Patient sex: M
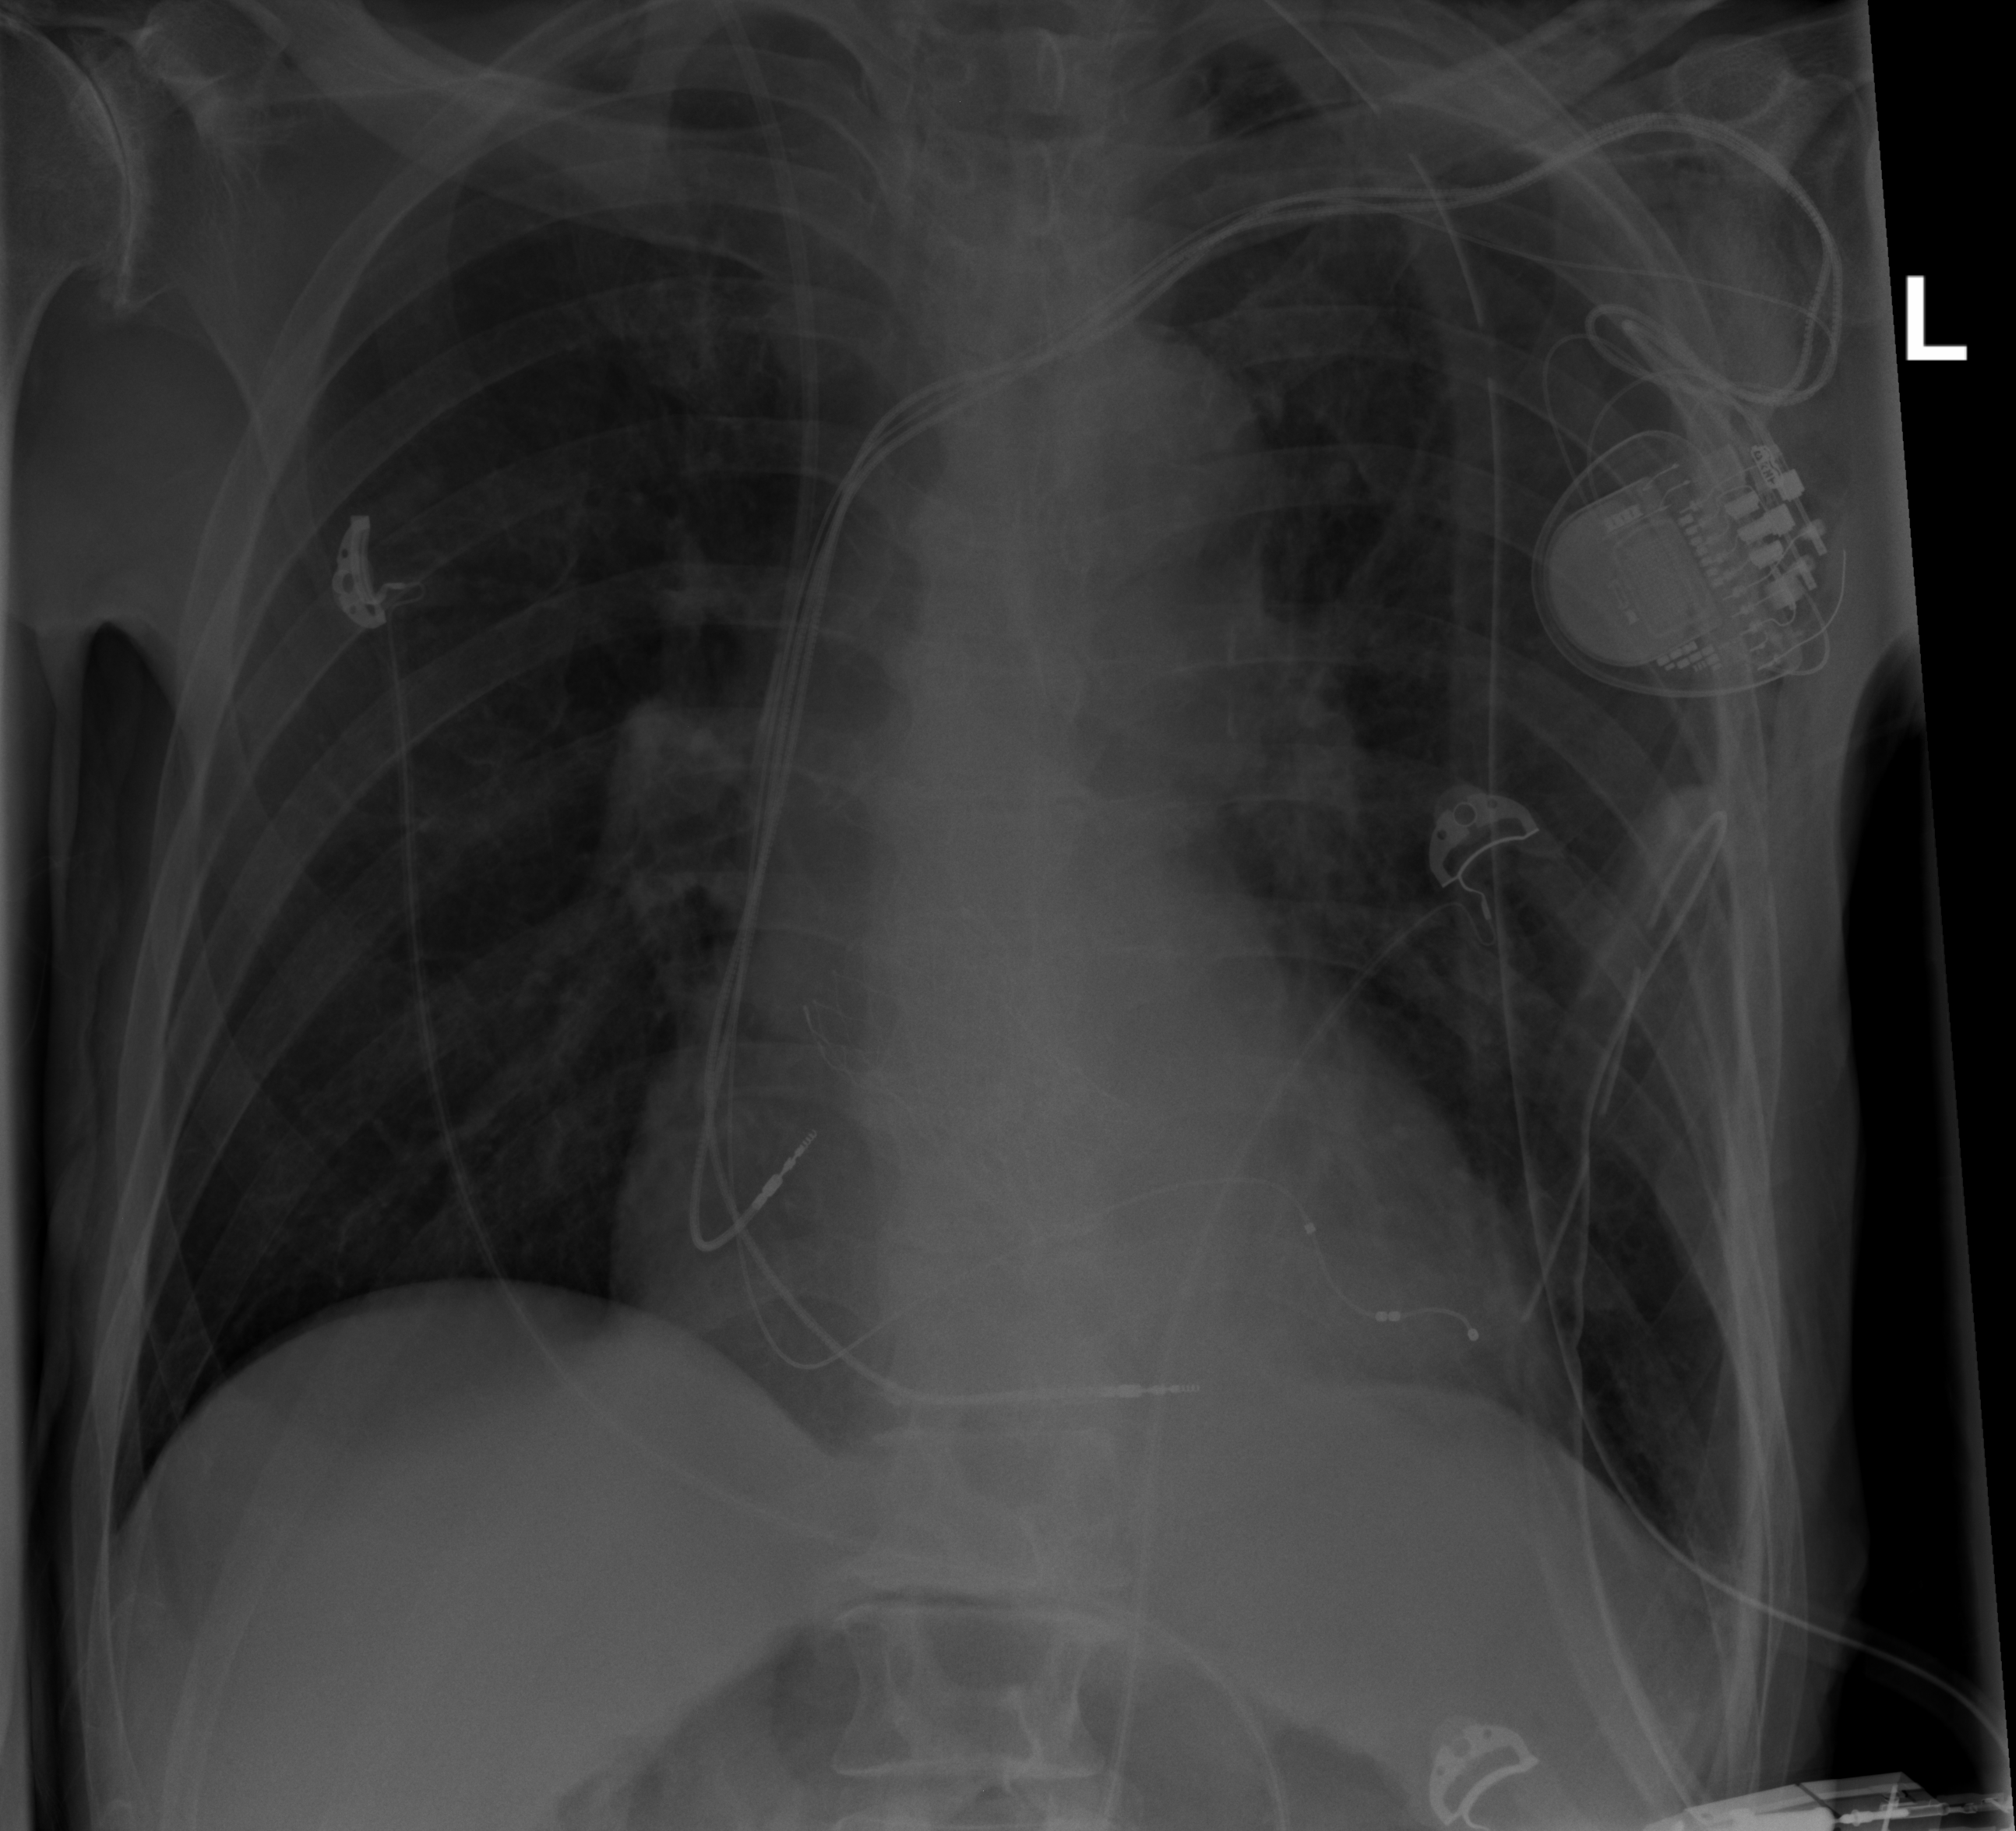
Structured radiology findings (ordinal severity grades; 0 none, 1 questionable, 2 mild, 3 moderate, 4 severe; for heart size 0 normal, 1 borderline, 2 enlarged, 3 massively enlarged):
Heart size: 1
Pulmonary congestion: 0
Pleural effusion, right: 0
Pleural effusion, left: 2
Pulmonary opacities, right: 0
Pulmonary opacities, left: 0
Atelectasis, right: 0
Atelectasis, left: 0